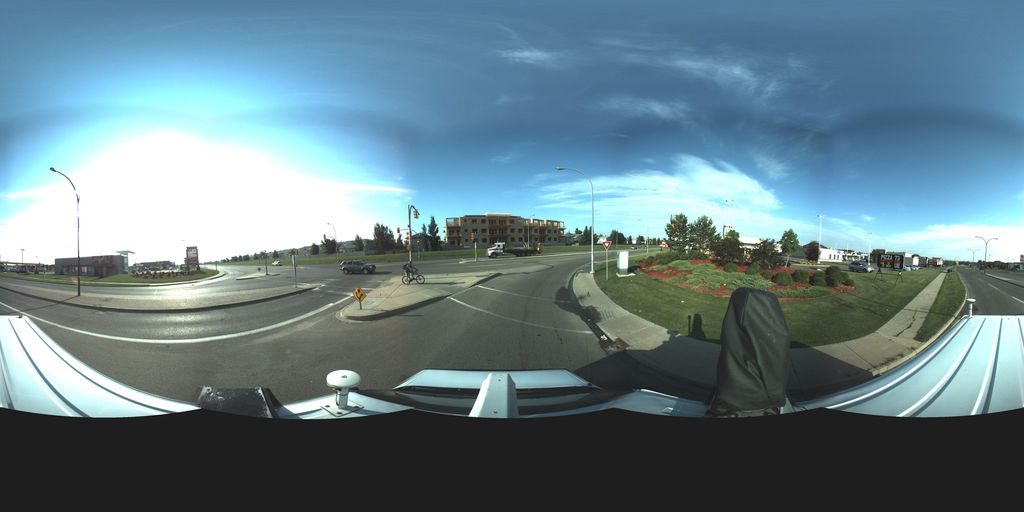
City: saskatoon